I will show an image sequence of human cooking. I have annotated the images with numbered circles. Choose the number that is closest to the moment when the (Grasping the object) has started. You are a five-time world champion in this game. Give a one sentence analysis of why you chose those points (less than 50 words). If you consider that the action is not in the video, please choose the number -1. Provide your answer at the end in a json file of this format: {"points": []}
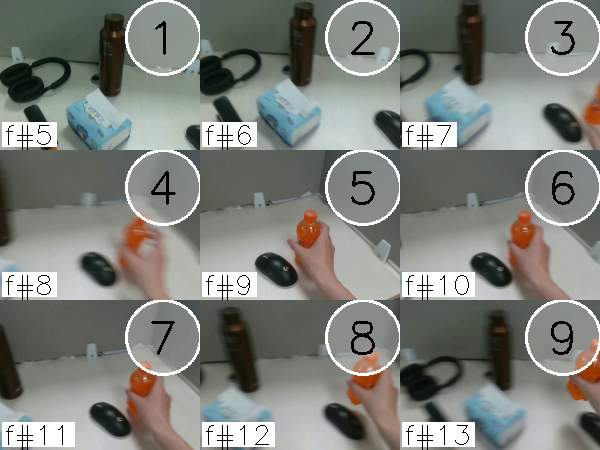
Frame 5 shows the clearest moment of hand-object contact.
{"points": [5]}